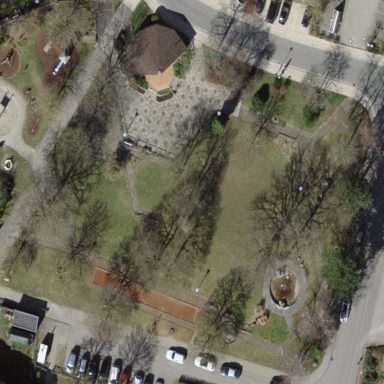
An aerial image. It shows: Lovely park for leisure and relaxation.